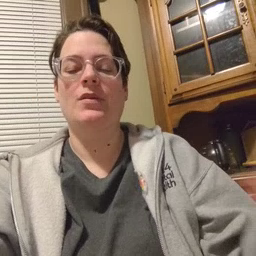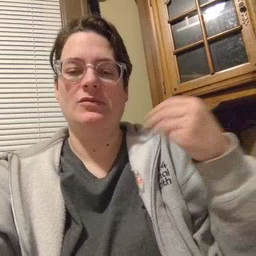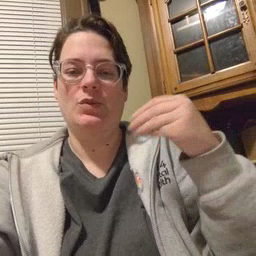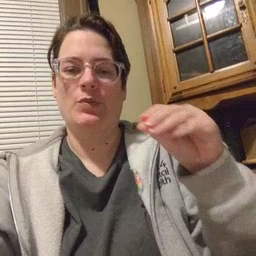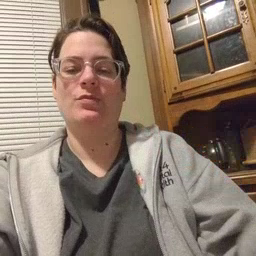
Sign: store